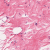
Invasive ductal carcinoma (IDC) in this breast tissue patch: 0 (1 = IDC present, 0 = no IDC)